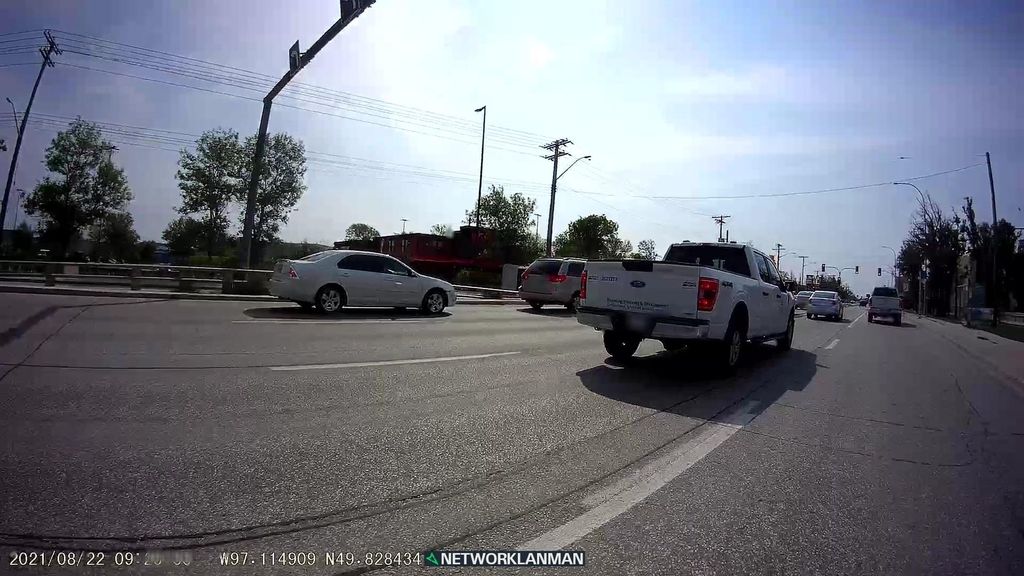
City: winnipeg